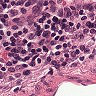
Metastatic tissue present: no